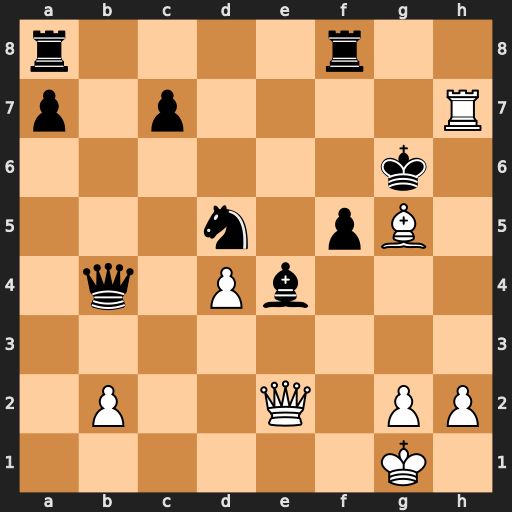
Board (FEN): r4r2/p1p4R/6k1/3n1pB1/1q1Pb3/8/1P2Q1PP/6K1
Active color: w
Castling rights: -
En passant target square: -
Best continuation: Qh5#